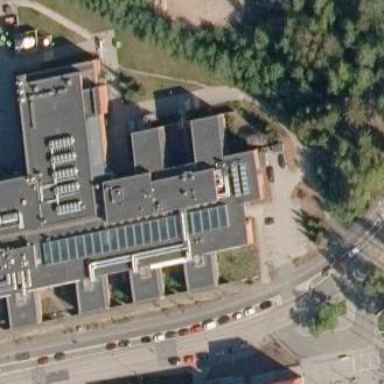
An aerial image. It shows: University building with tar paper roof.